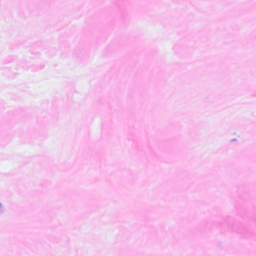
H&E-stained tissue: Breast